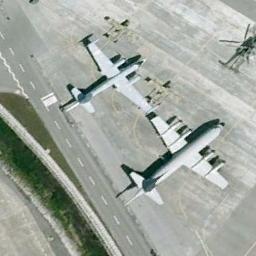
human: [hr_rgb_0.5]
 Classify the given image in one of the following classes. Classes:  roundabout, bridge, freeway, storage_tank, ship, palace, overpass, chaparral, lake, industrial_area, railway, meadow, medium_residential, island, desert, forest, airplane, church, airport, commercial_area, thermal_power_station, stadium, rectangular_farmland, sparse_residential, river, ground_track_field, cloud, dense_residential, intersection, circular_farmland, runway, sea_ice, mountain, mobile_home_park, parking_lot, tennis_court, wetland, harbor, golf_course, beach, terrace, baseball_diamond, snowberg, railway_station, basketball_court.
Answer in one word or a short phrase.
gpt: airplane